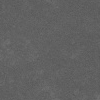
Atmospheric dust classification: dusty